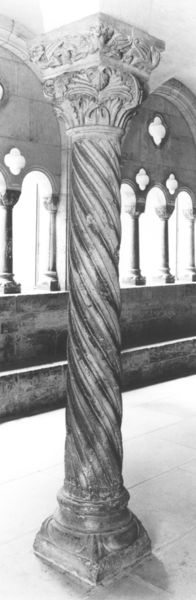
Titel: Kreuzgang der Abtei in Königslutter
Standort: Königslutter, Kreuzgang der Abtei (EU - D - Nds)
Schlagwörter: blätter, fenster, licht, raum, säule, säulen, architektur, kirche, rund, detail, ornamente, stufe, foto, fotografie, bögen, fugen, arkade, schwarz-weiß, gedreht, arkaden, kapitell, mittelalter, blattwerk, romanik, basis, schaft, wendel, masswerk, kreuzgang, säile, kannelur, dokumentation, torsion, gedrehter schaft